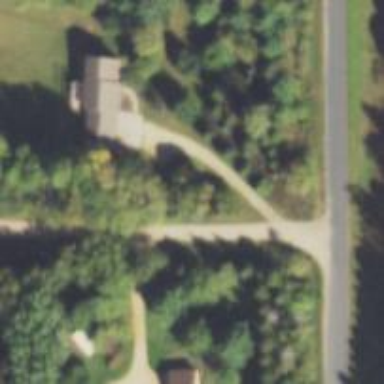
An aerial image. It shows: Driveway leading to service road.